Question:
Using Asp.NET MVC4, how am I able to only display the time without the Date component?
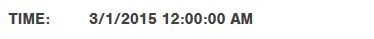
Answer: Check out <URL>' method.
Example:
'''
//Initialize the DateTime object to March 9, 2015 3:02:15 AM.
");
DateTime myDateTime = new System.DateTime(2015, 3, 09, 3, 2, 15);
myDateTime.ToShortTimeString(); //result: "3:02 AM"
'''